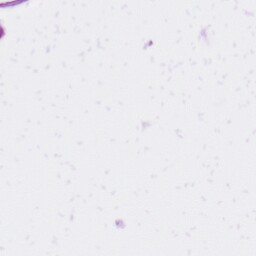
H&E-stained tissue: Skin